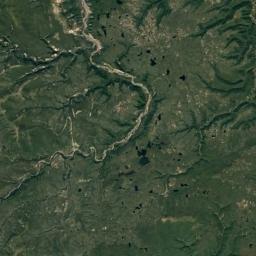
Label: mountain